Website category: book
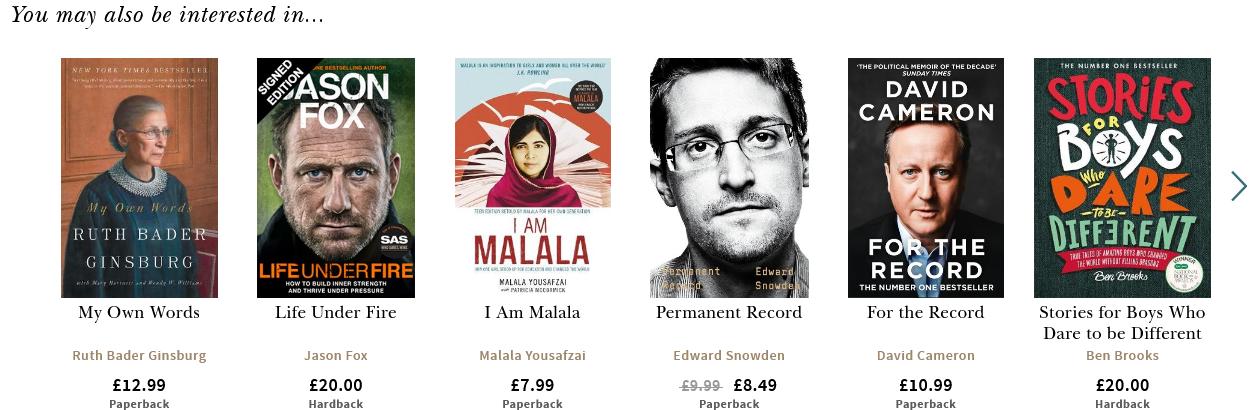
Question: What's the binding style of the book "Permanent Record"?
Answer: Paperback

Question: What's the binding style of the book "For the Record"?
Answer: Paperback

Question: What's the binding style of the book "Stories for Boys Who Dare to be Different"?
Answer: Hardback

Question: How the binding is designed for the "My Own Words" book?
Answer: Paperback

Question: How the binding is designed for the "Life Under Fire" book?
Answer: Hardback

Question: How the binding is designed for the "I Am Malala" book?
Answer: Paperback

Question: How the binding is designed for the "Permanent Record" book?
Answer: Paperback

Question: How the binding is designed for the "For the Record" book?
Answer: Paperback

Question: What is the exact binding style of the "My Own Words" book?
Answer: Paperback

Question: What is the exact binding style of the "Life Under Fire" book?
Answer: Hardback

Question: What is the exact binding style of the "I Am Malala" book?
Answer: Paperback

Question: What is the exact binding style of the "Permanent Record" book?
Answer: Paperback

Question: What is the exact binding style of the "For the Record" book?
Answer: Paperback

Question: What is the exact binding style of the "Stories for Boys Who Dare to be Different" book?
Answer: Hardback

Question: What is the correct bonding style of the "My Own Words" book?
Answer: Paperback

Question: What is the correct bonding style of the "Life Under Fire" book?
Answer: Hardback

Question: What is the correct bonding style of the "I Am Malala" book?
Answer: Paperback

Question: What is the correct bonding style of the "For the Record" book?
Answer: Paperback

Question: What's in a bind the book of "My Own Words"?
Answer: Paperback

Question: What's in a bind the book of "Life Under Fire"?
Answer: Hardback

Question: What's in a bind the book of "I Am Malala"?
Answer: Paperback

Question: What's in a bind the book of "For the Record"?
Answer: Paperback

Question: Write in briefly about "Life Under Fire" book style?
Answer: Hardback

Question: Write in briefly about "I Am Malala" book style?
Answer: Paperback

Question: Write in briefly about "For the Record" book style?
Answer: Paperback

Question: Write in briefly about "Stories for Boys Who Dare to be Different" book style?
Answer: Hardback

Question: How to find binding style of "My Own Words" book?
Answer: Paperback

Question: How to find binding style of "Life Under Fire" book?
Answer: Hardback

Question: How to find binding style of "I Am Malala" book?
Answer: Paperback

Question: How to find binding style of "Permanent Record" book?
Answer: Paperback

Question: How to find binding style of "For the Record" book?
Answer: Paperback

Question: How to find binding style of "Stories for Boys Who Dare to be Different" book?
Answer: Hardback